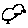
Label: bird